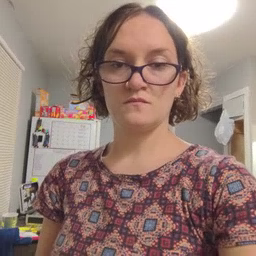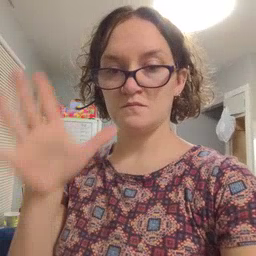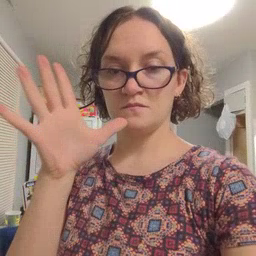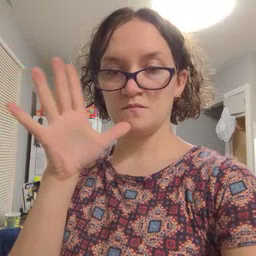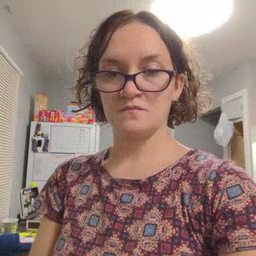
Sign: mom